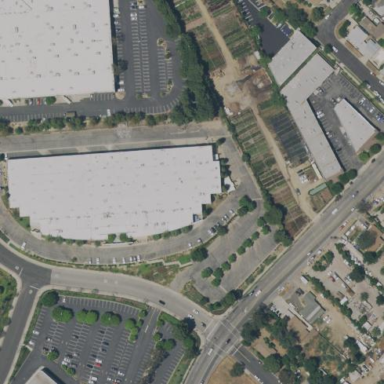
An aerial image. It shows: Warehouse.